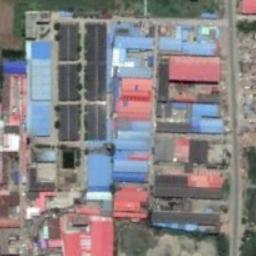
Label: industrial_area